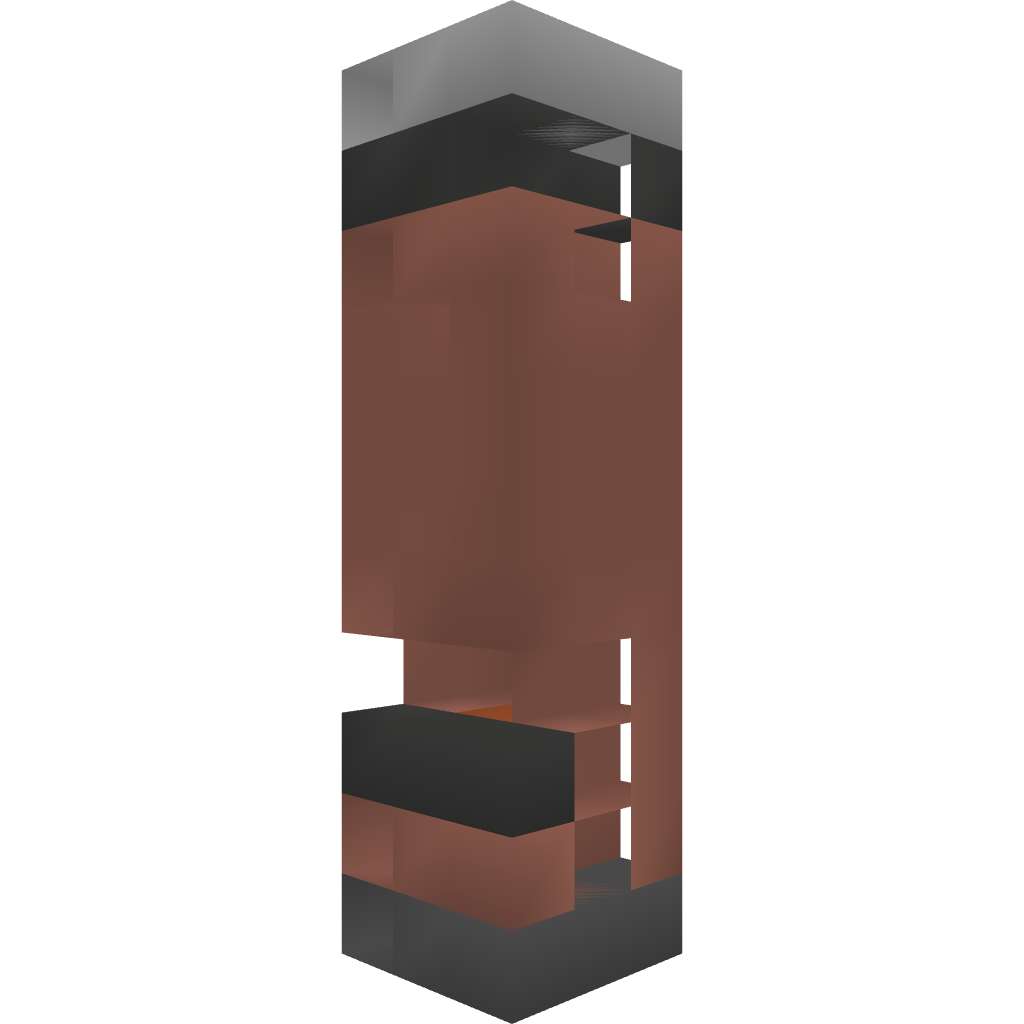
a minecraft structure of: House Chimney